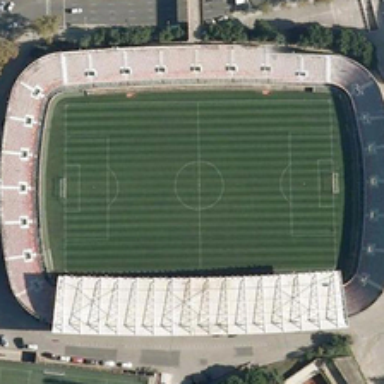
The building built on the square is a gymnasium .